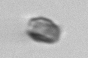
Label: detritus_transparent